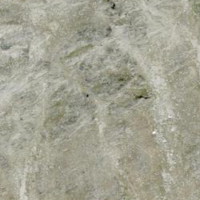
EUNIS habitat code: 48
Species observed at this site:
Lysandra coridon
Saxifraga exarata
Salix serpillifolia
Achillea erba-rotta
Gentiana terglouensis
Pyrrhocorax graculus
Saxifraga oppositifolia
Salix herbacea